Question: I am trying to use 'VNDetectRectangleRequest' from Apple's Vision framework to automatically grab a picture of a card. However when I convert the points to draw the rectangle, it is misshapen and does not follow the rectangle is it should. I have been following this <URL> pretty closely
One major difference is I am embedding my CameraCaptureVC in another ViewController so that the card will be scanned only when it is in this smaller window.
Below is how I set up the camera vc in the parent vc (called from viewDidLoad).
'''
func configureSubviews() {
clearView.addSubview(cameraVC.view)
cameraVC.view.autoPinEdgesToSuperviewEdges()
self.addChild(cameraVC)
cameraVC.didMove(toParent: self)
}
'''
Below is the code to draw the rectangle
'''
func createLayer(in rect: CGRect) {
let maskLayer = CAShapeLayer()
maskLayer.frame = rect
maskLayer.cornerRadius = 10
maskLayer.opacity = 0.75
maskLayer.borderColor = UIColor.red.cgColor
maskLayer.borderWidth = 5.0
previewLayer.insertSublayer(maskLayer, at: 1)
}
func removeMask() {
if let sublayer = previewLayer.sublayers?.first(where: { $0 as? CAShapeLayer != nil }) {
sublayer.removeFromSuperlayer()
}
}
func drawBoundingBox(rect : VNRectangleObservation) {
let transform = CGAffineTransform(scaleX: 1, y: -1).translatedBy(x: 0, y: -finalFrame.height)
let scale = CGAffineTransform.identity.scaledBy(x: finalFrame.width, y: finalFrame.height)
let bounds = rect.boundingBox.applying(scale).applying(transform)
createLayer(in: bounds)
}
func detectRectangle(in image: CVPixelBuffer) {
let request = VNDetectRectanglesRequest { (request: VNRequest, error: Error?) in
DispatchQueue.main.async {
guard let results = request.results as? [VNRectangleObservation],
let rect = results.first else { return }
self.removeMask()
self.drawBoundingBox(rect: rect)
}
}
request.minimumAspectRatio = 0.0
request.maximumAspectRatio = 1.0
request.maximumObservations = 0
let imageRequestHandler = VNImageRequestHandler(cvPixelBuffer: image, options: [:])
try? imageRequestHandler.perform([request])
}
'''
This is my result. The red rectangle should follow the borders of the card but it is much too short and the origin is not at the top of the card even.

I have tried changing values in the 'drawBoundingBox' function but nothing seems to help. I have also tried converting the bounds in a different way like below but it is the same result, and changing these values gets hacky.
'''
let scaledHeight: CGFloat = originalFrame.width / finalFrame.width * finalFrame.height
let boundingBox = rect.boundingBox
let x = finalFrame.width * boundingBox.origin.x
let height = scaledHeight * boundingBox.height
let y = scaledHeight * (1 - boundingBox.origin.y) - height
let width = finalFrame.width * boundingBox.width
let bounds = CGRect(x: x, y: y, width: width, height: height)
createLayer(in: bounds)
'''
Would appreciate any help. Maybe since I am embedding it as a child VC I need to transform the coordinates a second time? I tried something like this to no avail but maybe I did it wrong or was missing something
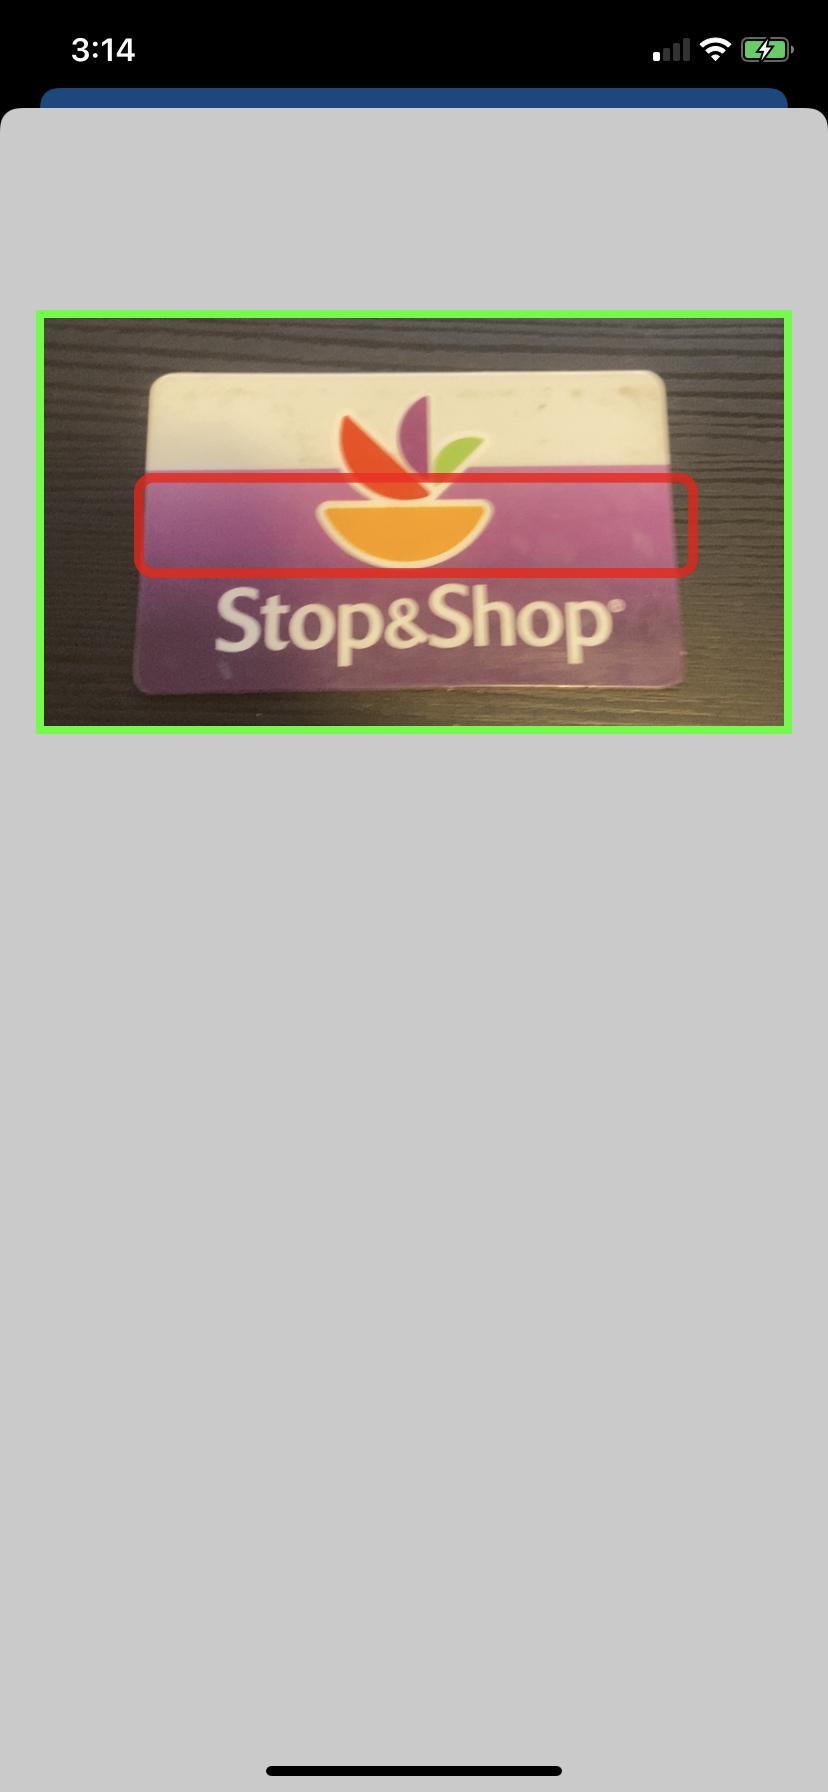
Answer: First let's look at 'boundingBox', which is a "normalized" rectangle. Apple says
> The coordinates are normalized to the dimensions of the processed image, with the origin at the image's lower-left corner.
This means that:
- 'origin'- 'origin.x''width'- 'origin.y''height'
Hopefully this diagram makes it clearer:
| What you are used to | What Vision returns |
| -------------------- | ------------------- |
| | |
Your function above converts 'boundingBox' to the coordinates of 'finalFrame', which I assume is the entire view's frame. That is much larger than your small 'CameraCaptureVC'.
Also, your 'CameraCaptureVC''s preview layer probably has a 'aspectFill' video gravity. You will also need to account for the overflowing parts of the displayed image.
Try this converting function instead.
'''
func getConvertedRect(boundingBox: CGRect, inImage imageSize: CGSize, containedIn containerSize: CGSize) -> CGRect {
let rectOfImage: CGRect
let imageAspect = imageSize.width / imageSize.height
let containerAspect = containerSize.width / containerSize.height
if imageAspect > containerAspect { /// image extends left and right
let newImageWidth = containerSize.height * imageAspect /// the width of the overflowing image
let newX = -(newImageWidth - containerSize.width) / 2
rectOfImage = CGRect(x: newX, y: 0, width: newImageWidth, height: containerSize.height)
} else { /// image extends top and bottom
let newImageHeight = containerSize.width * (1 / imageAspect) /// the width of the overflowing image
let newY = -(newImageHeight - containerSize.height) / 2
rectOfImage = CGRect(x: 0, y: newY, width: containerSize.width, height: newImageHeight)
}
let newOriginBoundingBox = CGRect(
x: boundingBox.origin.x,
y: 1 - boundingBox.origin.y - boundingBox.height,
width: boundingBox.width,
height: boundingBox.height
)
var convertedRect = VNImageRectForNormalizedRect(newOriginBoundingBox, Int(rectOfImage.width), Int(rectOfImage.height))
/// add the margins
convertedRect.origin.x += rectOfImage.origin.x
convertedRect.origin.y += rectOfImage.origin.y
return convertedRect
}
'''
This takes into account the frame of the image view and also 'aspect fill' content mode.
Example (I'm using a static image instead of a live camera feed for simplicity):
'''
/// inside your Vision request completion handler...
guard let image = self.imageView.image else { return }
let convertedRect = self.getConvertedRect(
boundingBox: observation.boundingBox,
inImage: image.size,
containedIn: self.imageView.bounds.size
)
self.drawBoundingBox(rect: convertedRect)
func drawBoundingBox(rect: CGRect) {
let uiView = UIView(frame: rect)
imageView.addSubview(uiView)
uiView.backgroundColor = UIColor.clear
uiView.layer.borderColor = UIColor.orange.cgColor
uiView.layer.borderWidth = 3
}
'''
<URL>
<URL>
I made an example project <URL>.